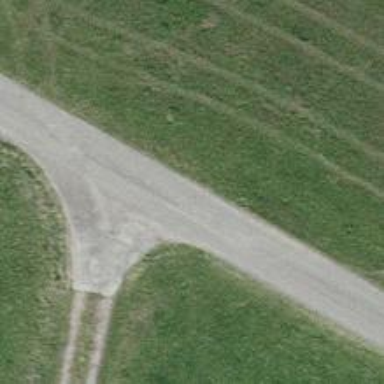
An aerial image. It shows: Unclassified road with asphalt surface.